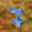
Label: 7